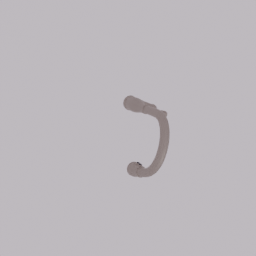
Label: appliances